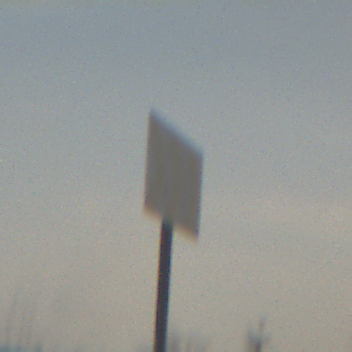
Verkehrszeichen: RichtungstafelnInKurvenGrossLinks
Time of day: SunriseSunset
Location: Outdoor (Suburban)
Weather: PartlyCloudy
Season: Winter
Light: Natural